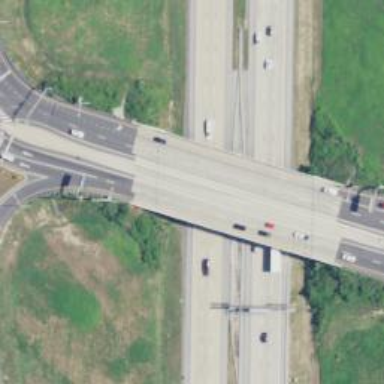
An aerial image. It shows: Trunk highway on bridge with diverging diamond junction.